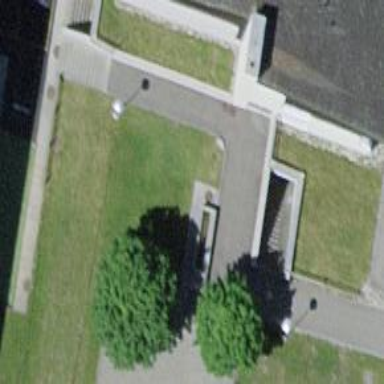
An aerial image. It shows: Fountain.